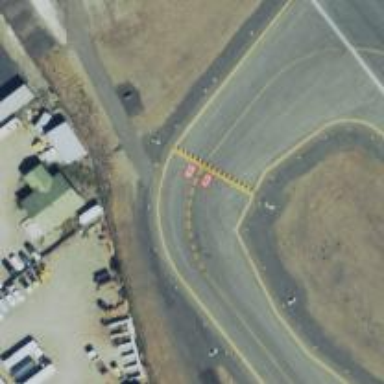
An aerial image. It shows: Image of taxiway at airport.